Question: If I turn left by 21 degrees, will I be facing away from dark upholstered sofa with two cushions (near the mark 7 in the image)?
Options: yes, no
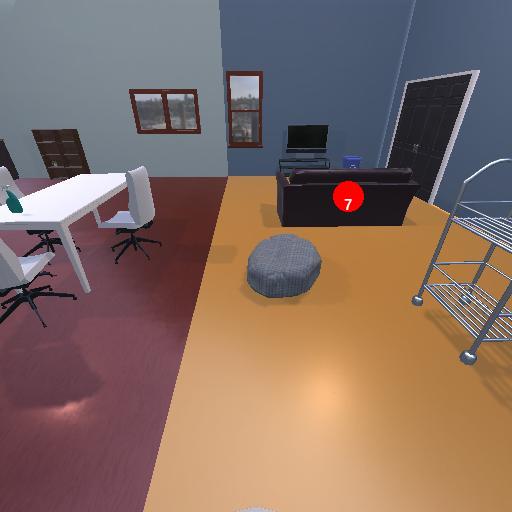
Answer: yes